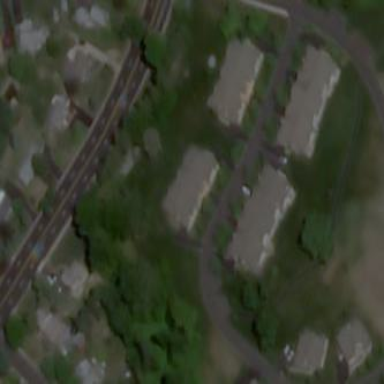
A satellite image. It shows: Residential road.